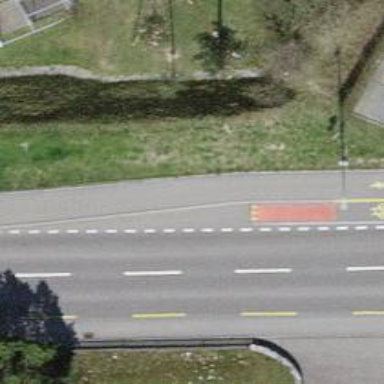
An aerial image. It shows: Cycleway.